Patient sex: M
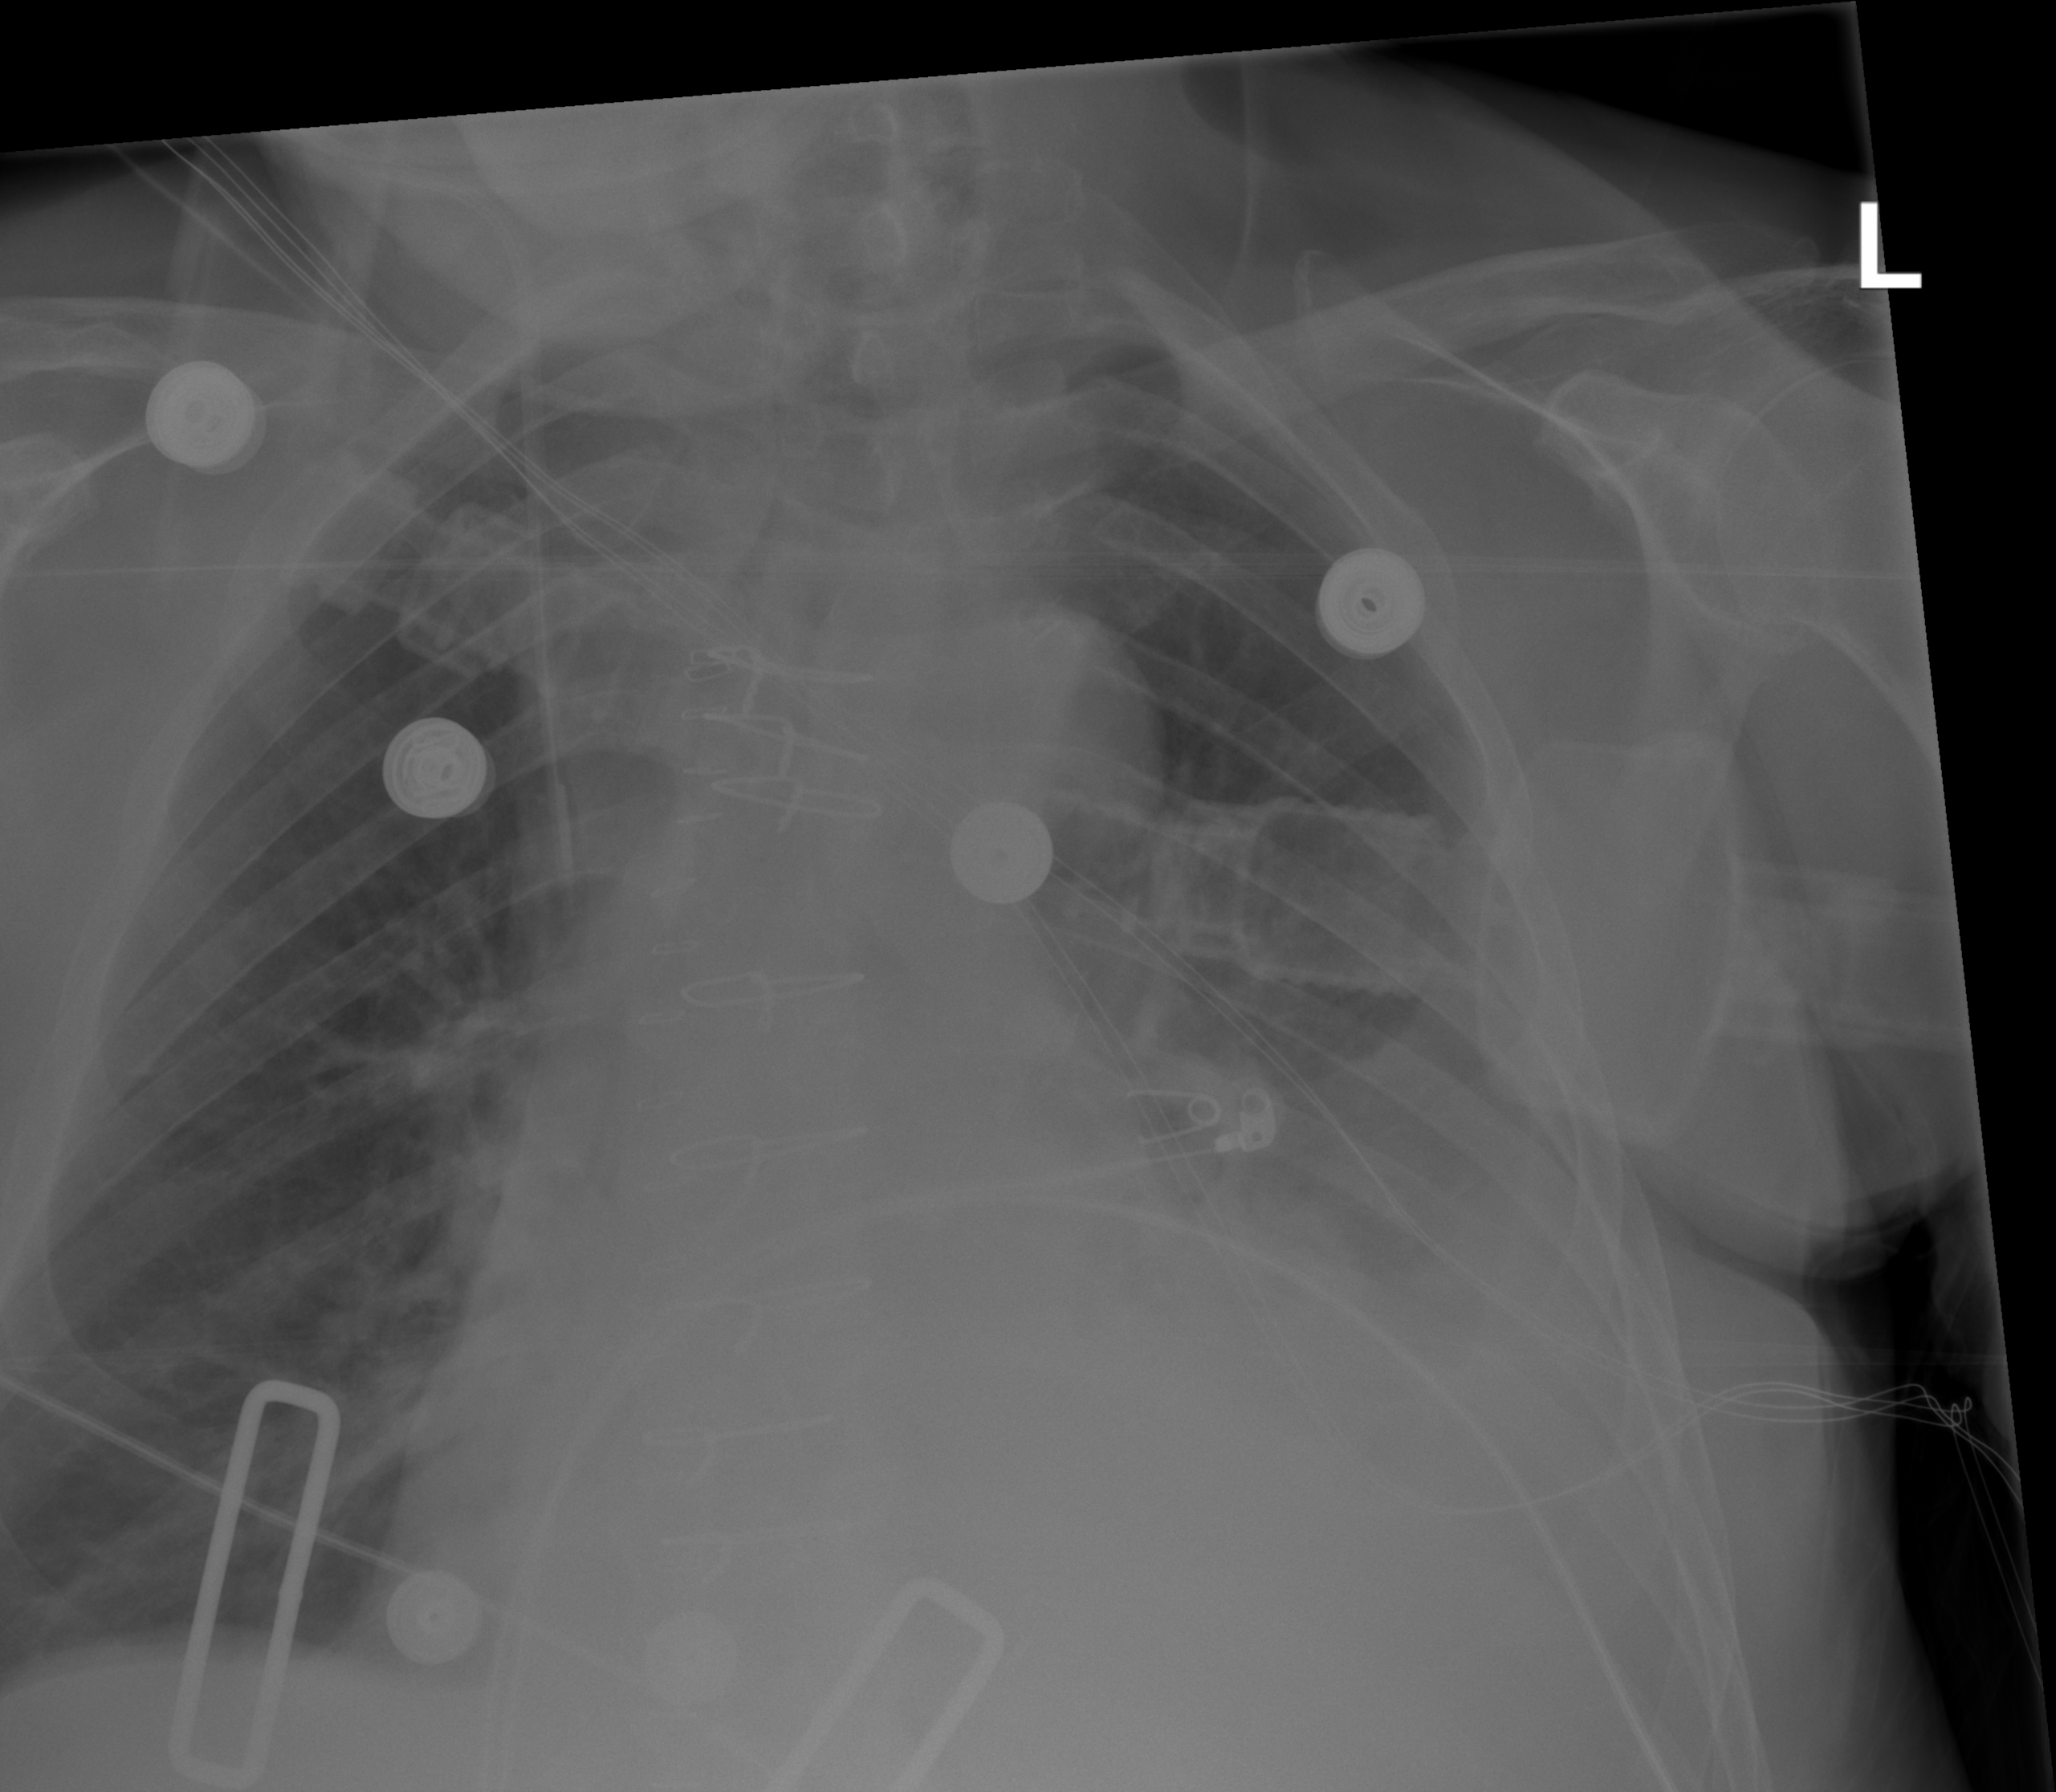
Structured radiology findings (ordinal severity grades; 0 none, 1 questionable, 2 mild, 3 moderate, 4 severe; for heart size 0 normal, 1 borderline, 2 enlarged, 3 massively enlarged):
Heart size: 2
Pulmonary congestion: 0
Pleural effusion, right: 0
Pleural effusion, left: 3
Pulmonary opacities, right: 0
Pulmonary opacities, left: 0
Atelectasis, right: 3
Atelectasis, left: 3